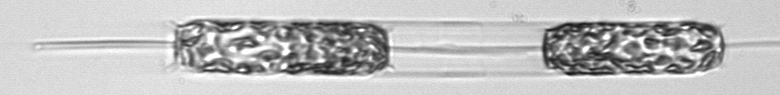
Label: Ditylum_brightwellii